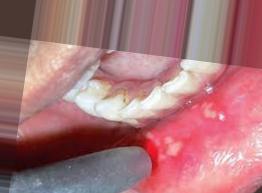
Condition: Mouth Ulcer